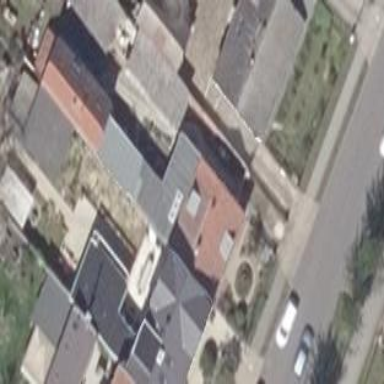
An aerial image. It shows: Terrace-style building with gabled roof.